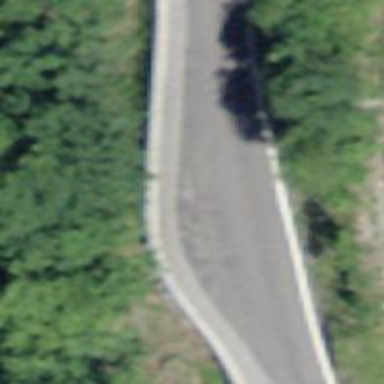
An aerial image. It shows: Passing place on the road.